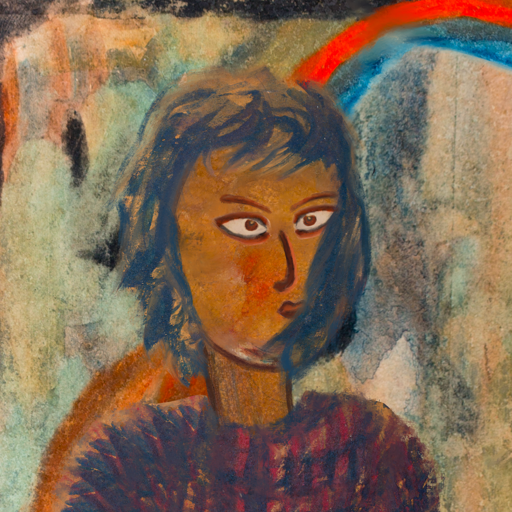
Background: Childish, Head And Neck Side: Pipe, Face Side: Roy_Bahadur, Bust: In_The_Sun, Hair Side: In_The_Sun, Head Accessory: Blank, Second Necklace: Blank, Necklace: Blank, Baby: Blank